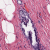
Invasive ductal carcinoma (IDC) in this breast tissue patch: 0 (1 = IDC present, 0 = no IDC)